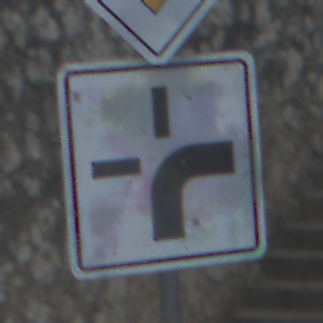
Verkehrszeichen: VerlaufVorfahrtsstrasse3
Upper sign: Vorfahrtsstrasse
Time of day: MorningAfternoon
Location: Outdoor (Suburban)
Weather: PartlyCloudy
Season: NotSpecified
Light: Natural